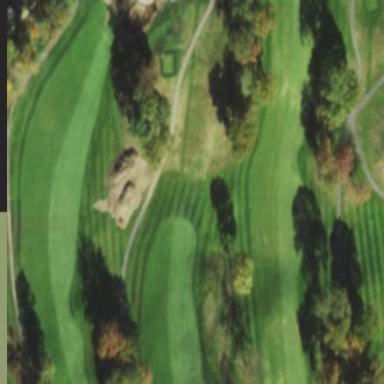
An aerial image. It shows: Golf fairway surrounded by grass.